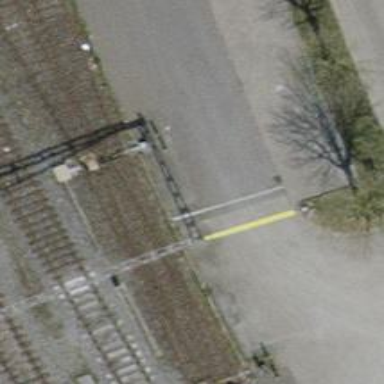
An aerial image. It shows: Railway switch.